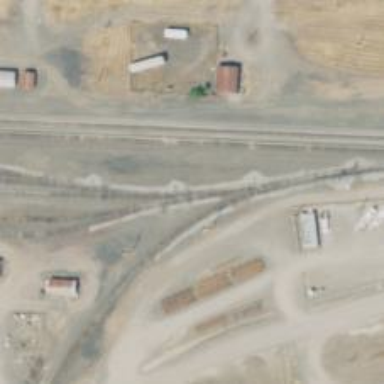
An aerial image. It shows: Railway yard used for servicing trains.